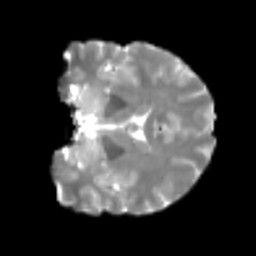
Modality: T2w
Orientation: coronal
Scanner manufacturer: siemens
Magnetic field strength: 3 T
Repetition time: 4 s
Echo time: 0.0594 s